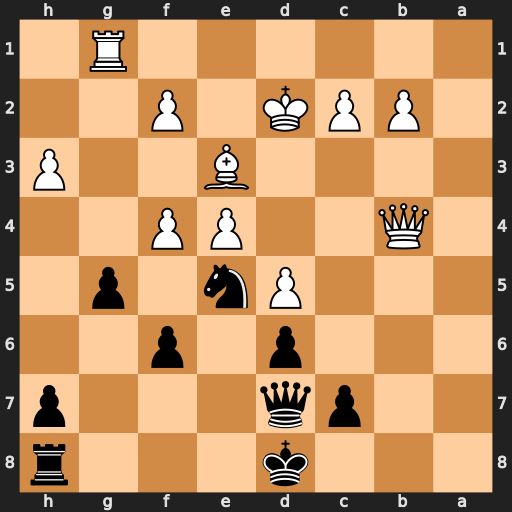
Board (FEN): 3k3r/2pq3p/3p1p2/3Pn1p1/1Q2PP2/4B2P/1PPK1P2/6R1
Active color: b
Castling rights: -
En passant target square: -
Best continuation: Nf3+ Kd3 Nxg1